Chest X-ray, PA view. Patient: 9 years old, sex F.
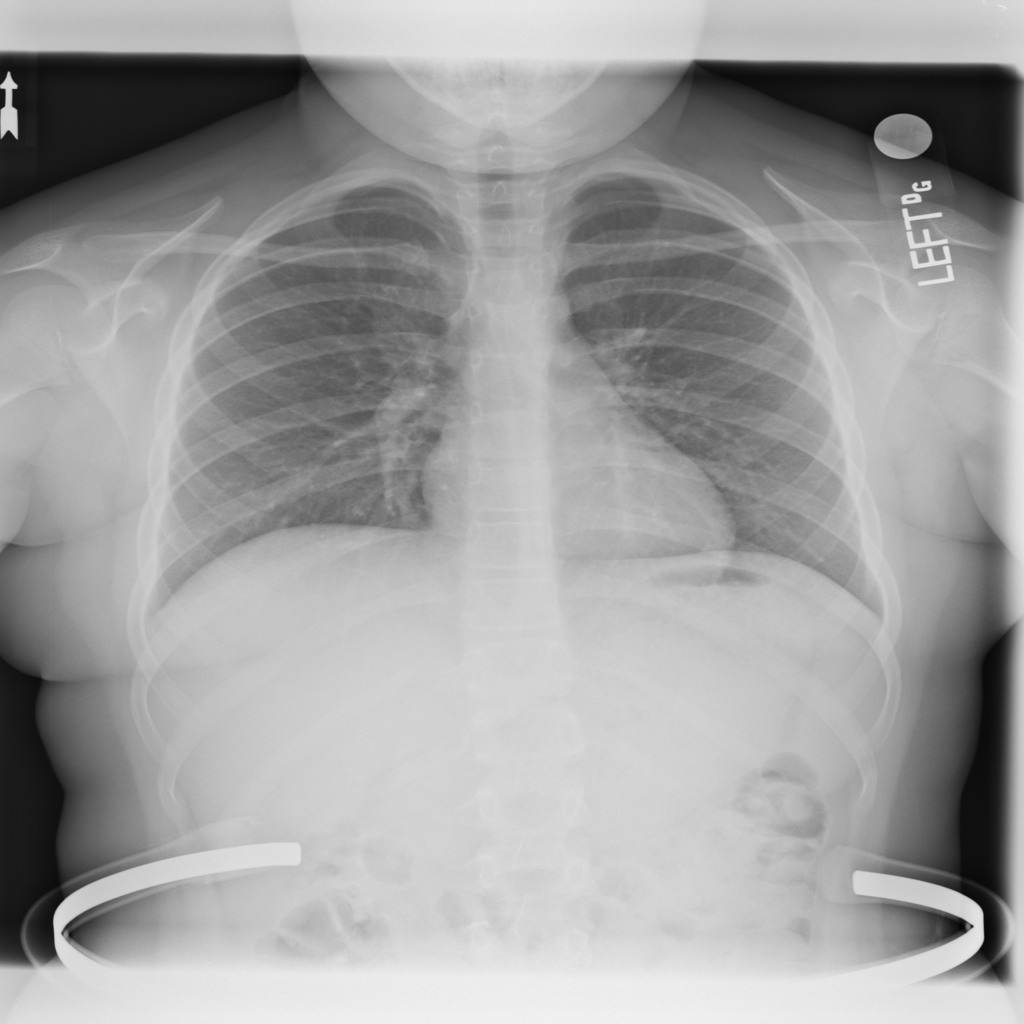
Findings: No Finding